RGB frame:
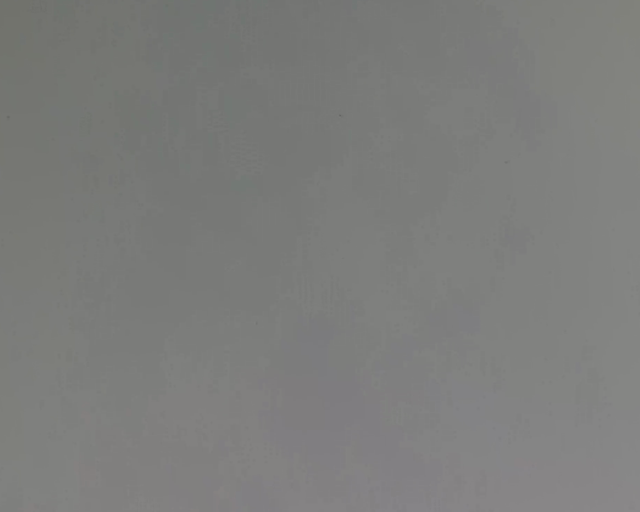
Thermal frame:
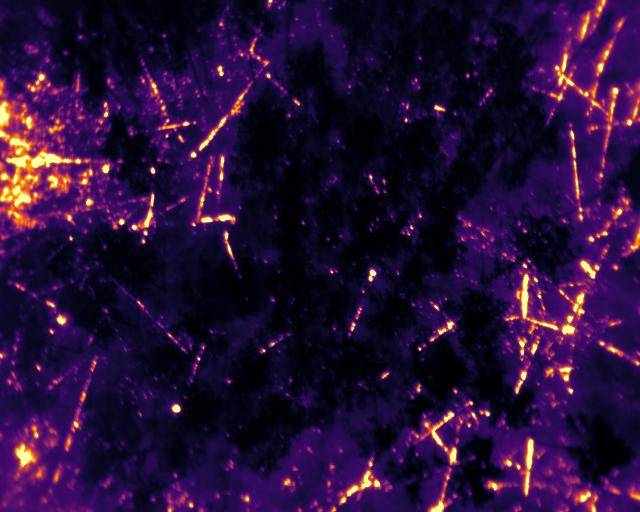
Captured: 2026-02-27 02:40:32
Pixels at or above 80 °C: 11428 (fraction of frame: 0.03488)